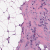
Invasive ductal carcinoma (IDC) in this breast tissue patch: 0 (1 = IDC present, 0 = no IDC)